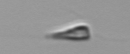
Label: Calciopappus